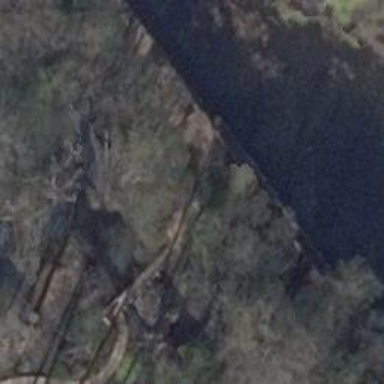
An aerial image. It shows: Footway on bridge.